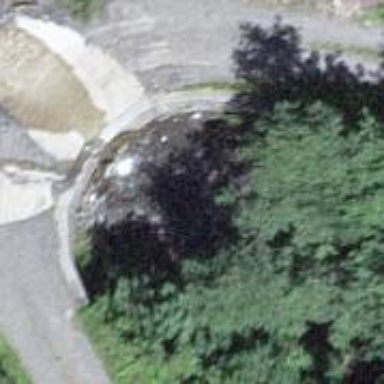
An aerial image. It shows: Culvert tunnel.